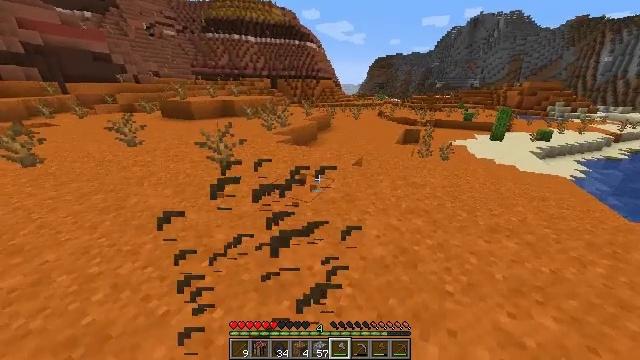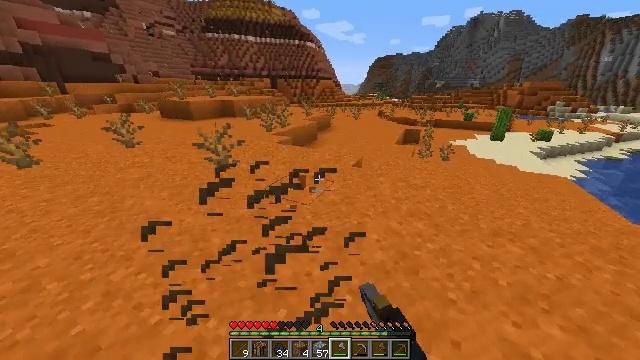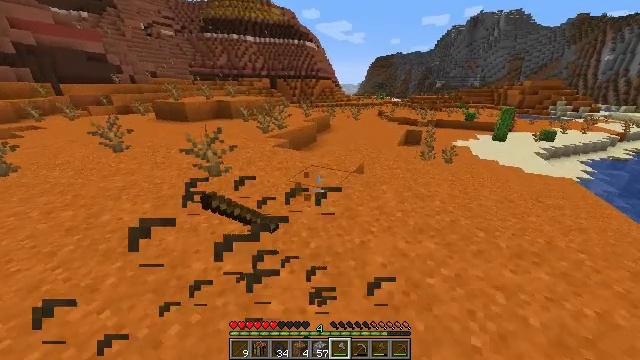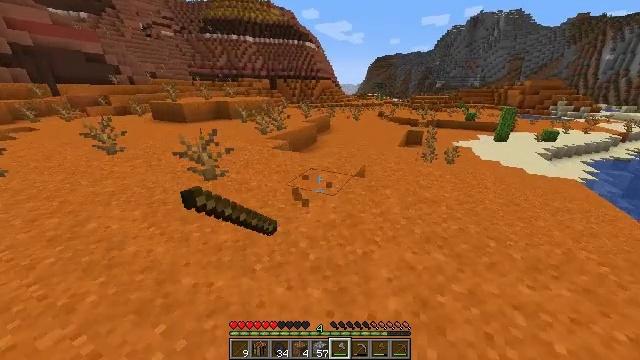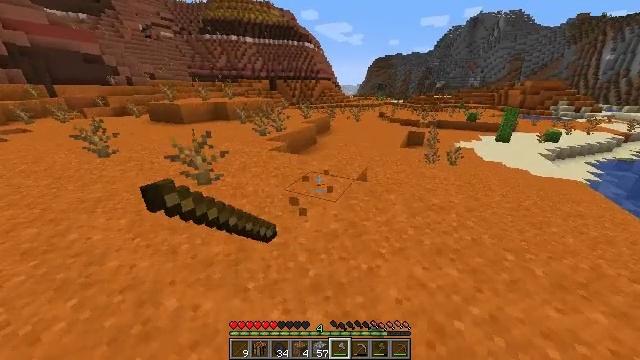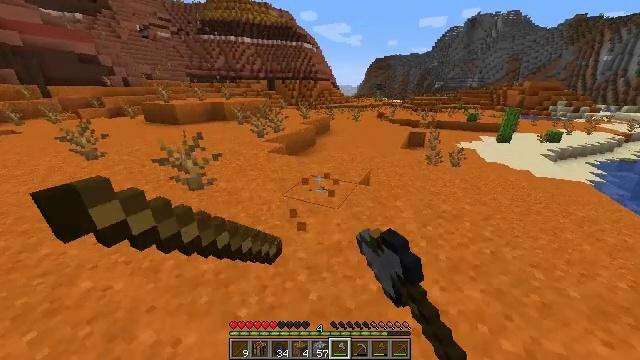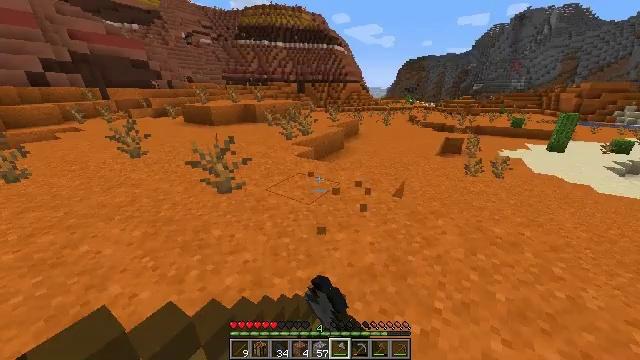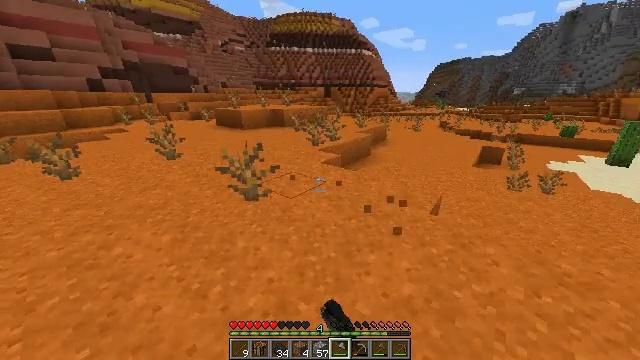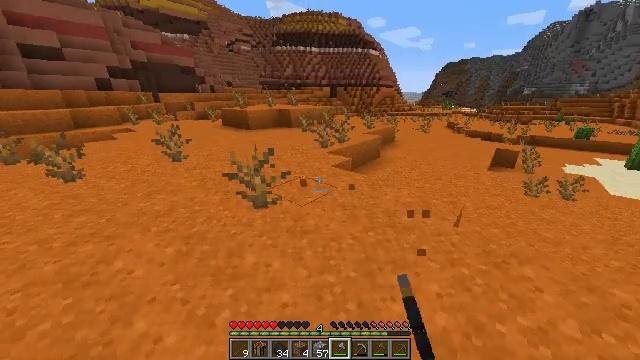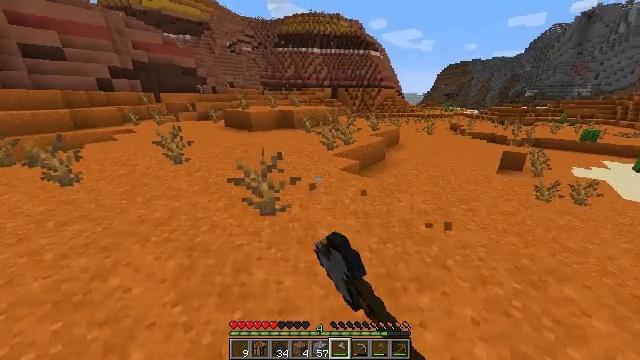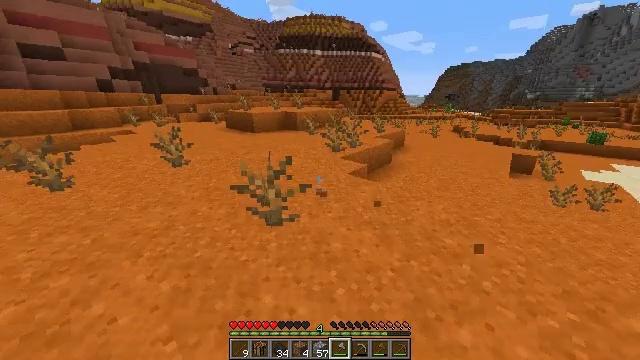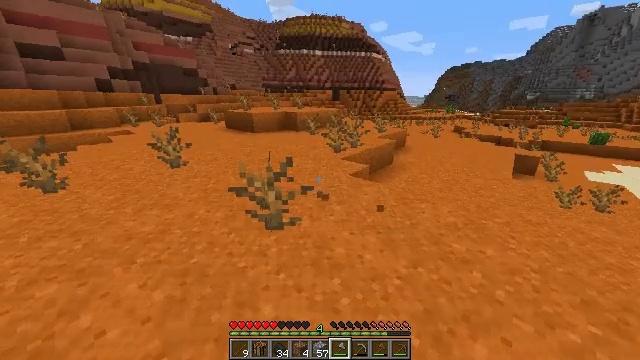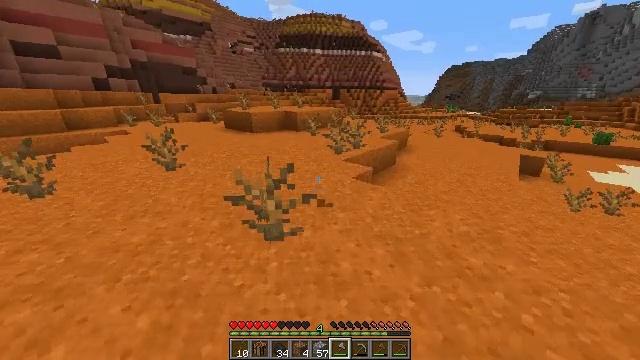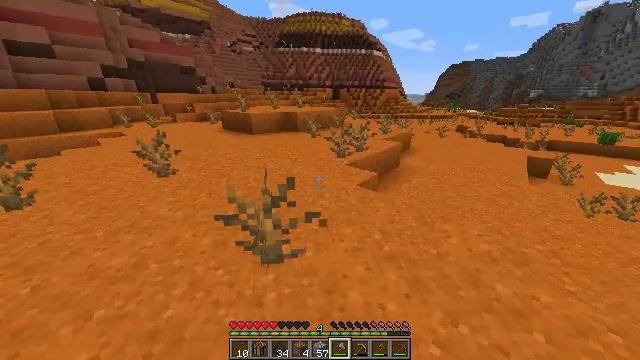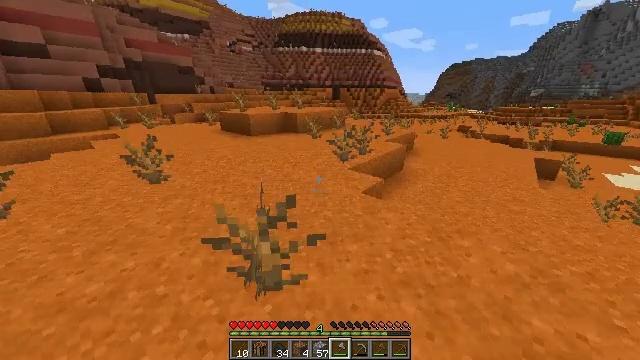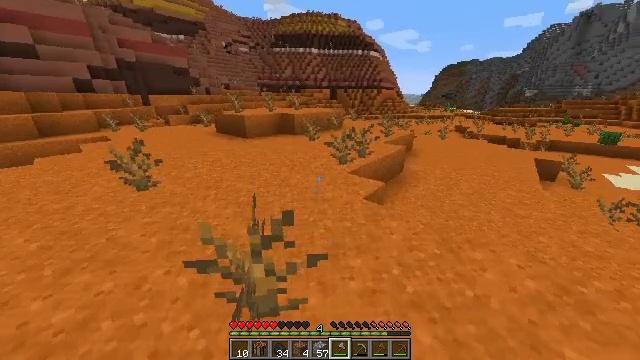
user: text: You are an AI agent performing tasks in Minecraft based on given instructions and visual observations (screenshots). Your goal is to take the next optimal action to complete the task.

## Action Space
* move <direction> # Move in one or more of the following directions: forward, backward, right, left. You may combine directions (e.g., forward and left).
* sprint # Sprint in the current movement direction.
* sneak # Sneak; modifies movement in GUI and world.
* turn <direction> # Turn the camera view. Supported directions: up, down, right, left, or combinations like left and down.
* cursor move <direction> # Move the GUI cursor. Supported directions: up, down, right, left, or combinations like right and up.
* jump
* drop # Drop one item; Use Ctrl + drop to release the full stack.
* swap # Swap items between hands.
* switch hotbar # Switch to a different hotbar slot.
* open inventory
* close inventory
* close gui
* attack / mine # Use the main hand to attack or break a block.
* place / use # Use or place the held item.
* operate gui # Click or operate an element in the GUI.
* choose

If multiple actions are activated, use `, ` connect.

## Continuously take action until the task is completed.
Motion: motion action
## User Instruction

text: Break the dead bush for sticks.
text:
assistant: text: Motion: move forward, attack / mine
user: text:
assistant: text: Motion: move forward, attack / mine
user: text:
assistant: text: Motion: move forward, attack / mine
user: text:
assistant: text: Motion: move forward, attack / mine
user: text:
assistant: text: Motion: move forward and move left, attack / mine
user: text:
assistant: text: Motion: move forward and move left, turn left, attack / mine
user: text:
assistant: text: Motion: move forward and move left, turn left and up, attack / mine
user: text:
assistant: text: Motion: move forward and move left, turn left, attack / mine
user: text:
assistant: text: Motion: move forward and move left, attack / mine
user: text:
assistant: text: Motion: move forward, attack / mine
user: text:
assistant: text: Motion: move forward, attack / mine
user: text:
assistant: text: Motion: move forward, attack / mine
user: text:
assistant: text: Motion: move forward, attack / mine
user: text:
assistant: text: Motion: move forward, attack / mine
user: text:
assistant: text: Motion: move forward, attack / mine
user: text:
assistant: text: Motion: move forward, turn right, attack / mine
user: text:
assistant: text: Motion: move forward, turn right and up, attack / mine
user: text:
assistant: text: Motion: move forward, attack / mine
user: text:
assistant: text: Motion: move forward, attack / mine
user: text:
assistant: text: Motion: move forward, attack / mine
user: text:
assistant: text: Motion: move forward, attack / mine
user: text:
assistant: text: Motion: move forward, turn right, attack / mine
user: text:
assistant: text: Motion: move forward, turn right and up, attack / mine
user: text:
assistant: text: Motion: move forward, attack / mine
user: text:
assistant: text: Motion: move forward, attack / mine
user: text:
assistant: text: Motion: move forward, attack / mine
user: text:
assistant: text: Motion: move forward, attack / mine
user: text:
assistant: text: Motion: move forward and move left, attack / mine
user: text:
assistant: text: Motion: move forward and move left, attack / mine
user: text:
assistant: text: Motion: move forward and move left, attack / mine